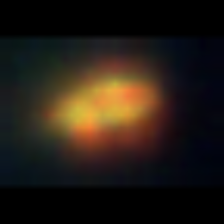
Taxon: NanoPlankton
Group: Other